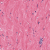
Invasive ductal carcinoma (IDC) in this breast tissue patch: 0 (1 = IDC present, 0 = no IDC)